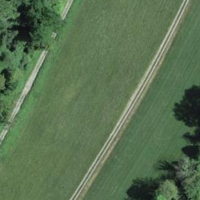
EUNIS habitat code: 52
Species observed at this site:
Stachys sylvatica
Dioscorea communis